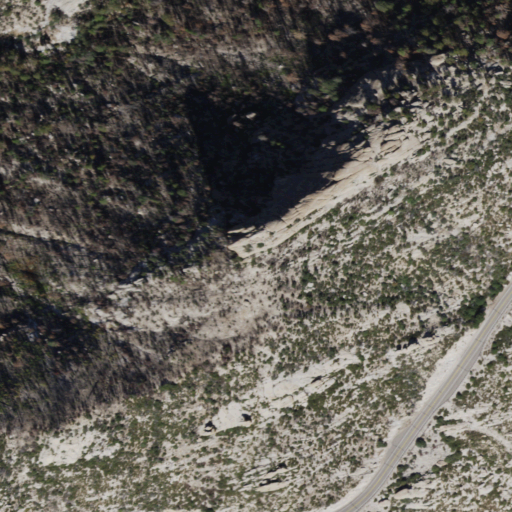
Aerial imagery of mountain in Arizona named Lizard Rock containing grassland, shrub, open development, evergreen forest, and low intensity development